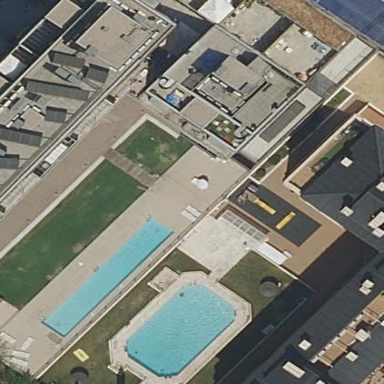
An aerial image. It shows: Building with apartments and flat roof.